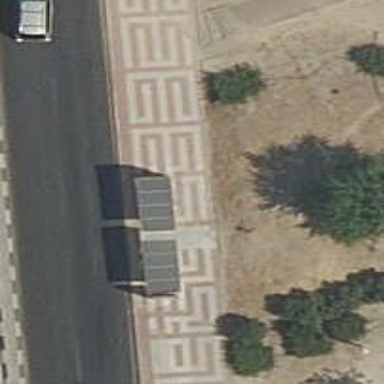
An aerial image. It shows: Bus stop with sheltered platform for public transport.